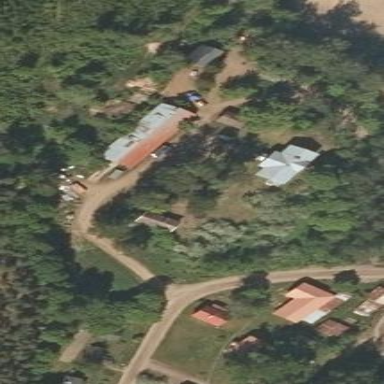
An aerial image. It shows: Farmyard area.